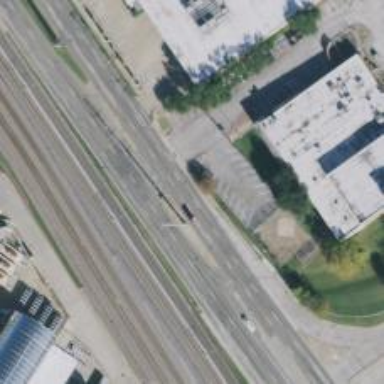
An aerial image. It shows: Primary road with asphalt surface. There is separate sidewalk.